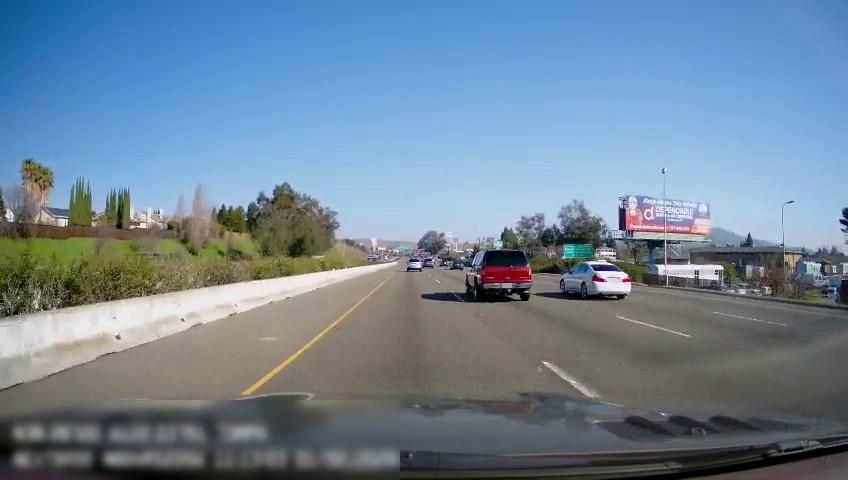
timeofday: Day
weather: Sunny
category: Drivable Space
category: Vehicles | Car
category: Vehicles | Car
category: Vehicles | Car
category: Vehicles | SUV
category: Vehicles | SUV
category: Lanes | Alternate Lane
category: Lanes | Current Lane
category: Lanes | Current Lane
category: Lanes | Alternate Lane
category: Traffic | Signs